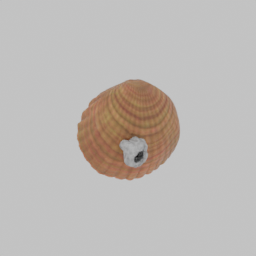
Label: animals